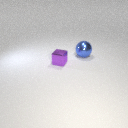
small purple metal cube to the left of large blue metal sphere